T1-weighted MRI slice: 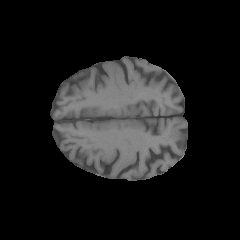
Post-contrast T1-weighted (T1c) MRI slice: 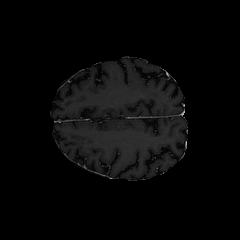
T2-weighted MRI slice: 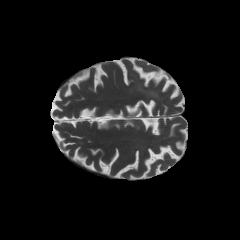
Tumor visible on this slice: yes